Question:  What item is near the bookshelf?
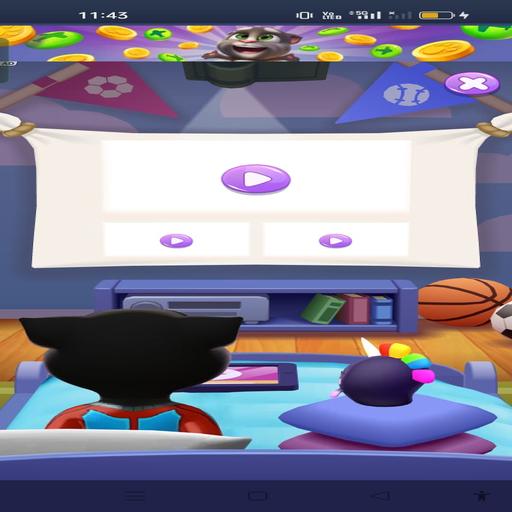
Answer: Baketball